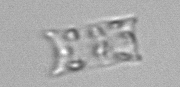
Label: Eucampia